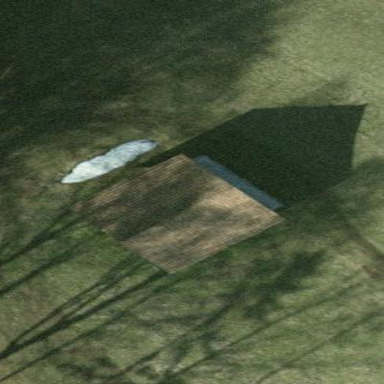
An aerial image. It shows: Shed building.